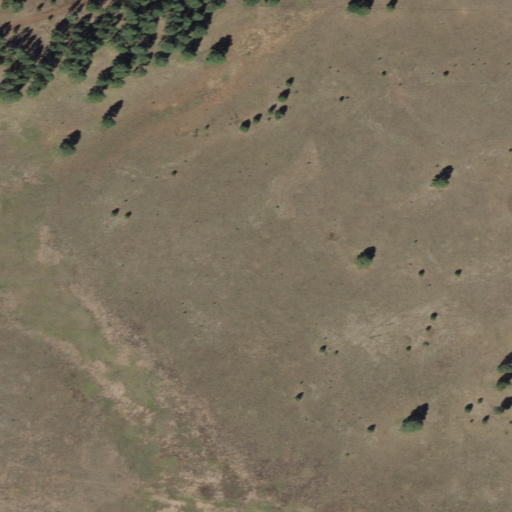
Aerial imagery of plain(s) in Arizona named Maxwell Park containing shrub, evergreen forest, and grassland